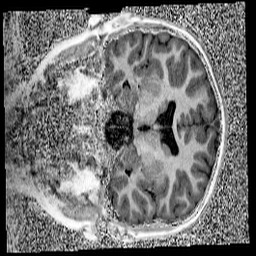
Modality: UNIT1
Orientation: coronal
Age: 9
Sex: male
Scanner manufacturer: siemens
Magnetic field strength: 3 T
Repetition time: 4 s
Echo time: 0.00299 s